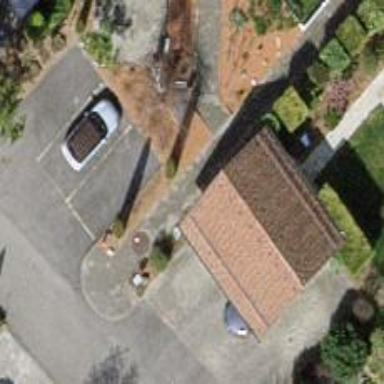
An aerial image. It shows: View of roof of building.